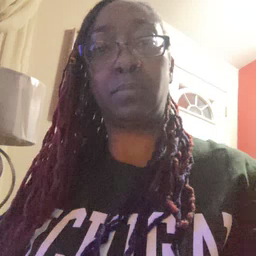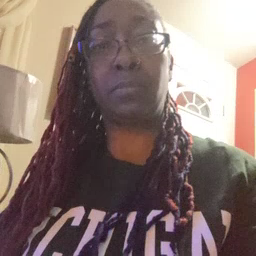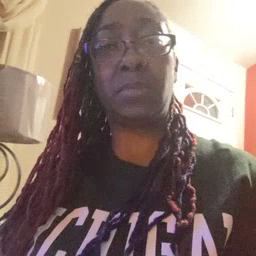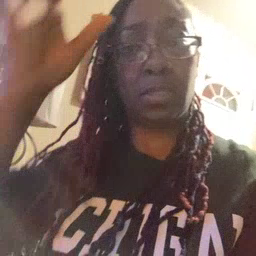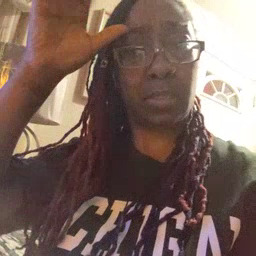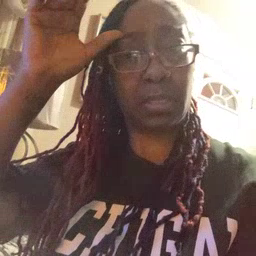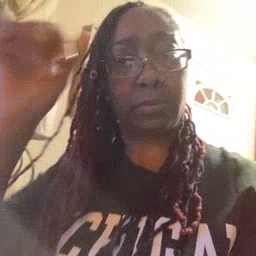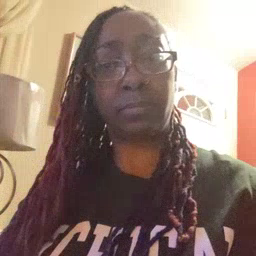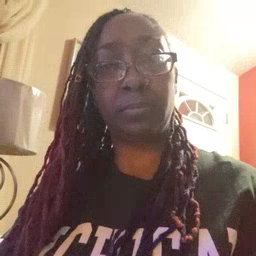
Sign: donkey